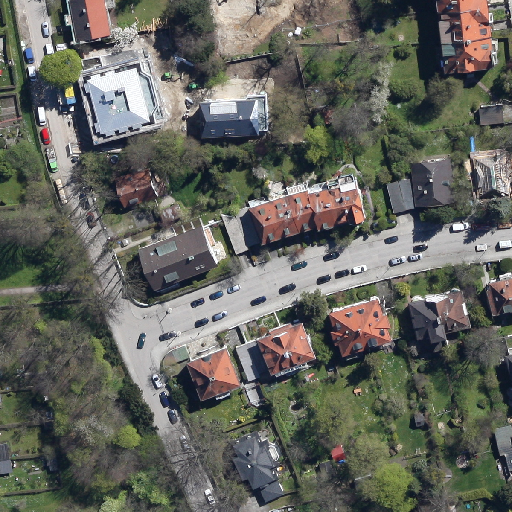
Referring expression: vehicle